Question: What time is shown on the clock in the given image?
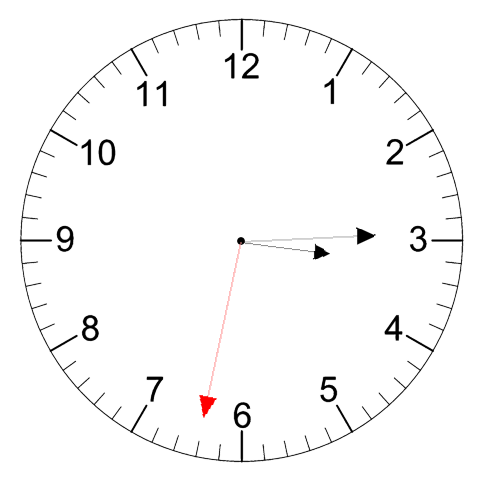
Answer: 03:14:32